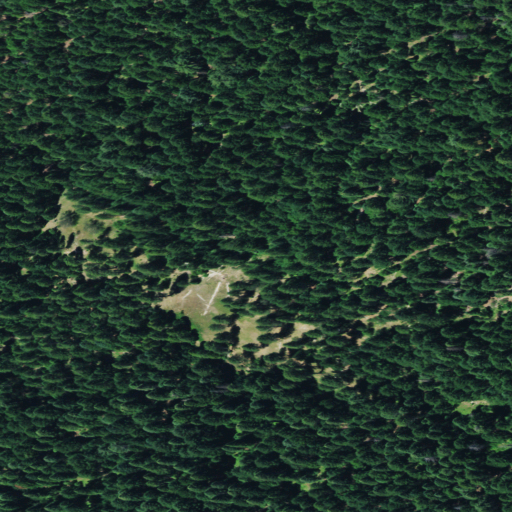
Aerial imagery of plain(s) in California named Haypress Meadow containing only evergreen forest